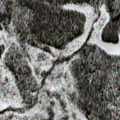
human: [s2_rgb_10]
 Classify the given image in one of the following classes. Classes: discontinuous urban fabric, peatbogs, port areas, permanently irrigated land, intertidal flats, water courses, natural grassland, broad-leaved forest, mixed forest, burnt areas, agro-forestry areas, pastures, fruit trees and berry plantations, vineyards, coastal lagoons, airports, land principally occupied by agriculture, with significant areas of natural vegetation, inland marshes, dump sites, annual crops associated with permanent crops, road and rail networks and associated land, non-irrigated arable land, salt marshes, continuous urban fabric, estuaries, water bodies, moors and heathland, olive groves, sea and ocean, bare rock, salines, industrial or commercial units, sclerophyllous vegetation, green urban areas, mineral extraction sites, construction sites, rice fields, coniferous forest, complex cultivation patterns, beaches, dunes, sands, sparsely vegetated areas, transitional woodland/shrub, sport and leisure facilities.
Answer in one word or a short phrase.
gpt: coniferous forest, peatbogs